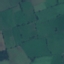
Label: Pasture